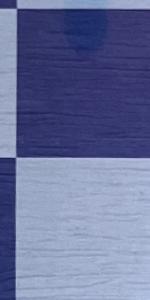
Label: Empty